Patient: sex M, age 45
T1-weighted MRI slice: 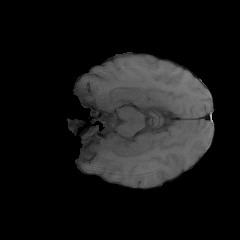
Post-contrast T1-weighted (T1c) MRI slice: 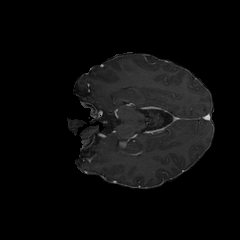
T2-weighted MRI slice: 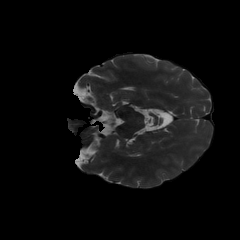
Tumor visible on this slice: no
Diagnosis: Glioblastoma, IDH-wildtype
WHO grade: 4